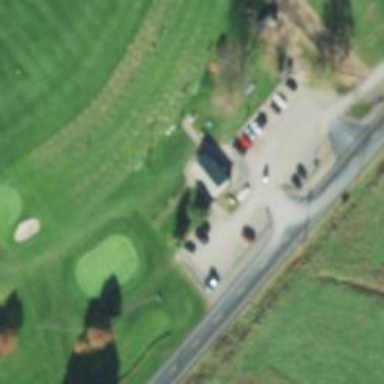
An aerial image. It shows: Pathway for golfing.